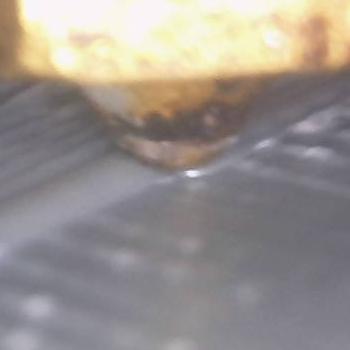
Flow rate: 149%